Aerial crown-view tile of a tropical tree (Barro Colorado Island, Panama), acquired 20240611:
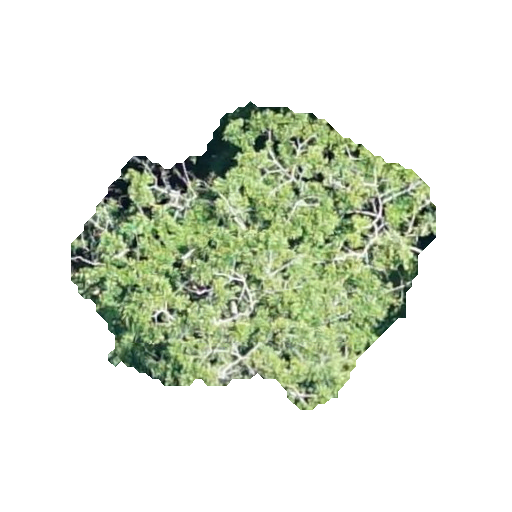
Species: Sapium glandulosum
GBIF accepted scientific name: Sapium glandulosum
Crown area: 116.986 m²